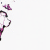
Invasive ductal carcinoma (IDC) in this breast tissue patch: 0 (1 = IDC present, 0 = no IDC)